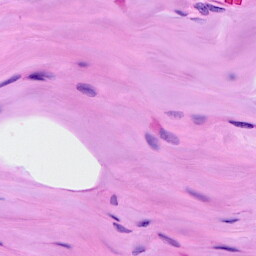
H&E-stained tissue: Breast